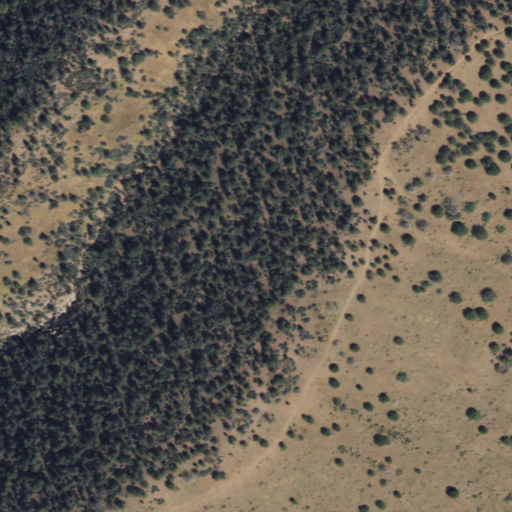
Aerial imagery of ridge(s) in Arizona named Big Ridge containing evergreen forest, grassland, and shrub